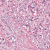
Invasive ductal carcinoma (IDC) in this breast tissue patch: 1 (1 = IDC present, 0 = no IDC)